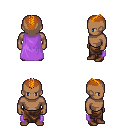
a pixel art fantasy rpg character, male body template, human, dark skin, lavender cape, robe skirt, dark blonde short mohawk hairstyle, brown shoes, four views (front, back, left, right), 2x2 character sprite sheet, small pixel art, hard edges, no anti-aliasing